Question: JSF 2.2, PrimeFaces 3.5.
home.xhtml contains a tabview with nested dataTables and add/edit/delete buttons. Each button is supposed to call a dialog with a form and submit/cancel buttons.
The problem is that validation is processed only once (see screenshot) and if I press "Add" / "Cancel" the dialog just hides and no validation is made. And if I try to reopen it once again and input values and hit "Add" - it just skips validation and renders response. So, basically, it just makes a initial request (if I guessed right).

Console output for pressing "Add" with empty values 3 times. First click has been processed the way I want it, but the next ones are just hiding the dialog without any validation:
'''
2014-01-24 17:56:09,590 DEBUG [RequestLoggingPhaseListener] Entering JSF Phase: RESTORE_VIEW 1
2014-01-24 17:56:09,628 DEBUG [RequestLoggingPhaseListener] Entering JSF Phase: APPLY_REQUEST_VALUES 2
2014-01-24 17:56:09,633 DEBUG [RequestLoggingPhaseListener] Entering JSF Phase: PROCESS_VALIDATIONS 3
2014-01-24 17:56:09,645 DEBUG [RequestLoggingPhaseListener] Entering JSF Phase: RENDER_RESPONSE 6
2014-01-24 17:56:13,127 DEBUG [RequestLoggingPhaseListener] Entering JSF Phase: RESTORE_VIEW 1
2014-01-24 17:56:13,128 DEBUG [RequestLoggingPhaseListener] Entering JSF Phase: RENDER_RESPONSE 6
2014-01-24 17:56:16,557 DEBUG [RequestLoggingPhaseListener] Entering JSF Phase: RESTORE_VIEW 1
2014-01-24 17:56:16,558 DEBUG [RequestLoggingPhaseListener] Entering JSF Phase: RENDER_RESPONSE 6
'''
home.xhtml (dialogs are at the bottom of a page):
'''
<?xml version='1.0' encoding='UTF-8' ?>
<!DOCTYPE html PUBLIC "-//W3C//DTD XHTML 1.0 Transitional//EN" "http://www.w3.org/TR/xhtml1/DTD/xhtml1-transitional.dtd">
<ui:component xmlns="http://www.w3.org/1999/xhtml"
xmlns:h="http://xmlns.jcp.org/jsf/html"
xmlns:p="http://primefaces.org/ui"
xmlns:ui="http://xmlns.jcp.org/jsf/facelets"
xmlns:f="http://java.sun.com/jsf/core"
xmlns:ex="http://java.sun.com/jsf/composite/nsobchuk">
<h:head>
<title>Home page</title>
<link rel="stylesheet" href="../css/style.css"/>
</h:head>
<h:body>
<h:form id="logout" class="logout" >
<h:commandButton action="#{loginBean.logout()}" value="logout"/>
</h:form>
<p:tabView id="tab" orientation="left">
<p:tab title="Users">
<h:form id="form1">
<h:panelGrid columns="9">
<p:commandButton type="button" value="Add" onclick="dlg1.show()" />
<p:commandButton id="editUser" type="button" value="Edit" onclick="dlg2.show()" disabled="#{homeBean.selectedUser == null}"/>
<p:dialog id="editUserDialogerDialog" widgetVar="dlg2" header="Sorry" >
<h:outputText value="I didn't have enogh time to finish this functionality. Feel free to test other buttons."/>
</p:dialog>
<p:commandButton id="deleteUser" type="button" onclick="confirmation1.show()" value="Delete" disabled="#{homeBean.selectedUser == null}"/>
<p:confirmDialog message="Are you sure you want to delete user?" header="Confirmation"
severity="alert" widgetVar="confirmation1">
<p:commandButton value="Yes" update=":tab:users" process="@this" styleClass="ui-confirmdialog-yes" icon="ui-icon-check"
oncomplete="confirmation1.hide()" action="#{homeBean.deleteUser}" />
<p:commandButton value="No" onclick="confirmation1.hide()" type="button" styleClass="ui-confirmdialog-no" icon="ui-icon-close"/>
</p:confirmDialog>
</h:panelGrid>
</h:form>
<p:dataTable id="users" var="user" value="#{homeBean.users}"
scrollable="true" scrollHeight="250" selectionMode="single"
selection="#{homeBean.selectedUser}" rowKey="#{user.userId}"
sortMode="single">
<p:ajax event="rowSelect" listener="#{homeBean.onUserRowSelect}" update=":tab:form1:deleteUser, :tab:form1:editUser"/>
<p:ajax event="rowUnselect" listener="#{homeBean.onUserRowUnselect}" update=":tab:form1:deleteUser, :tab:form1:editUser"/>
<p:column headerText="Login" sortBy="#{user.login}">
<h:outputText value="#{user.login}"/>
</p:column>
<p:column headerText="Password" sortBy="#{user.password}">
<h:outputText value="#{user.password}"/>
</p:column>
<p:column headerText="Role" sortBy="#{user.role}">
<h:outputText value="#{user.role}"/>
</p:column>
<p:column headerText="Name" sortBy="#{user.firstName}">
<h:outputText value="#{user.firstName}"/>
</p:column>
<p:column headerText="Surname" sortBy="#{user.lastName}">
<h:outputText value="#{user.lastName}"/>
</p:column>
</p:dataTable>
<ex:exporter target=":tab:users" fileName="Users"/>
</p:tab>
<p:tab title="Computers">
<h:form id="form2">
<h:panelGrid columns="9">
<p:commandButton type="button" value="Add" onclick="dlg3.show()"/>
<p:commandButton id="editComp" type="button" value="Edit" onclick="dlg4.show()" disabled="#{homeBean.selectedComputer == null}"/>
<p:dialog id="editCompDialog" widgetVar="dlg4" header="Sorry" >
<h:outputText value="I didn't have enogh time to finish this functionality. Feel free to test other buttons."/>
</p:dialog>
<p:commandButton id="deleteComp" type="button" onclick="confirmation2.show()" value="Delete" disabled="#{homeBean.selectedComputer == null}"/>
<p:confirmDialog message="Are you sure you want to delete this computer?" header="Confirmation"
severity="alert" widgetVar="confirmation2">
<p:commandButton value="Yes" update=":tab:computers" process="@this" styleClass="ui-confirmdialog-yes" icon="ui-icon-check"
oncomplete="confirmation2.hide()" action="#{homeBean.deleteComputer}"/>
<p:commandButton value="No" onclick="confirmation2.hide()" type="button" styleClass="ui-confirmdialog-no" icon="ui-icon-close"/>
</p:confirmDialog>
</h:panelGrid>
</h:form>
<p:dataTable id="computers" var="computer" value="#{homeBean.computers}"
scrollable="true" scrollHeight="250" selectionMode="single"
selection="#{homeBean.selectedComputer}" rowKey="#{computer.computerId}"
sortMode="single" >
<p:ajax event="rowSelect" listener="#{homeBean.onCompRowSelect}" update=":tab:form2:editComp, :tab:form2:deleteComp"/>
<p:column headerText="Login" sortBy="#{computer.login}">
<h:outputText value="#{computer.login}"/>
</p:column>
<p:column headerText="Password" sortBy="#{computer.password}">
<h:outputText value="#{computer.password}"/>
</p:column>
<p:column headerText="Name" sortBy="#{computer.computerName}" >
<h:outputText value="#{computer.computerName}"/>
</p:column>
<p:column headerText="IP address" sortBy="#{computer.ipAddress}">
<h:outputText value="#{computer.ipAddress}"/>
</p:column>
</p:dataTable>
<ex:exporter target=":tab:computers" fileName="Computers"/>
</p:tab>
<p:tab title="Applications">
<h:form id="form3">
<h:panelGrid columns="9">
<p:commandButton type="button" value="Add" onclick="dlg5.show()"/>
<p:commandButton id="editApp" type="button" value="Edit" onclick="dlg6.show()" disabled="#{homeBean.selectedApplication == null}"/>
<p:dialog id="editAppDialog" widgetVar="dlg6" header="Sorry" >
<h:outputText value="I didn't have enogh time to finish this functionality. Feel free to test other buttons."/>
</p:dialog>
<p:commandButton id="deleteApp" type="button" onclick="confirmation3.show()" value="Delete" disabled="#{homeBean.selectedApplication == null}"/>
<p:confirmDialog message="Are you sure you want to delete this application?" header="Confirmation"
severity="alert" widgetVar="confirmation3">
<p:commandButton value="Yes" update=":tab:applications" process="@this" styleClass="ui-confirmdialog-yes" icon="ui-icon-check"
oncomplete="confirmation3.hide()" action="#{homeBean.deleteApplication}"/>
<p:commandButton value="No" onclick="confirmation3.hide()" type="button" styleClass="ui-confirmdialog-no" icon="ui-icon-close"/>
</p:confirmDialog>
</h:panelGrid>
</h:form>
<p:dataTable id="applications" var="app" value="#{homeBean.applications}"
scrollable="true" scrollHeight="250" selectionMode="single"
selection="#{homeBean.selectedApplication}" rowKey="#{app.appId}"
sortMode="single" >
<p:ajax event="rowSelect" listener="#{homeBean.onAppRowSelect}" update=":tab:form3:editApp, :tab:form3:deleteApp"/>
<p:column headerText="Name" sortBy="#{app.appName}">
<h:outputText value="#{app.appName}"/>
</p:column>
<p:column headerText="Vendor" sortBy="#{app.vendorName}" >
<h:outputText value="#{app.vendorName}"/>
</p:column>
<p:column headerText="License required" sortBy="#{app.licenseRequired}">
<h:outputText value="#{app.licenseRequired}"/>
</p:column>
</p:dataTable>
<ex:exporter target=":tab:applications" fileName="Applications" />
</p:tab>
</p:tabView>
<p:dialog id="addUserDialog" header="Add Dialog" modal="true" closable="false"
widgetVar="dlg1" width="620" >
<h:form id="dlg1form">
<h:panelGrid columns="3">
<h:outputLabel for="login" value="Login: "/>
<p:inputText id="login" required="true"
label="Login: " maxlength="20" >
</p:inputText>
<p:message for="login" />
<h:outputLabel for="password" value="Password: "/>
<p:password id="password" required="true"
feedback="true" label="Password: " maxlength="32"/>
<p:message for="password" />
<h:outputLabel for="firstName" value="First Name: "/>
<p:inputText id="firstName"
label="First Name: " maxlength="20"/>
<p:message for="firstName"/>
<h:outputLabel for="lastName" value="Last Name: "/>
<p:inputText id="lastName"
label="Last Name: " maxlength="20"/>
<p:message for="lastName"/>
<h:outputLabel for="role" value="Role: "/>
<p:selectOneMenu id="role" required="true" style="width: 80px;" >
<f:selectItem itemLabel="user" itemValue="ROLE_USER" />
<f:selectItem itemLabel="admin" itemValue="ROLE_ADMIN" />
</p:selectOneMenu>
<p:message for="role"/>
</h:panelGrid>
<p:commandButton value="Cancel" onclick="dlg1.hide()" update="@form">
<p:resetInput target="addUserDialog" />
</p:commandButton>
<p:commandButton value="Add" update="@form" immediate="false"
oncomplete="if (args &amp;&amp; !args.validationFailed) dlg1.hide()" />
</h:form>
</p:dialog>
<p:dialog id="addCompDialog" header="Add Dialog" draggable="true" closable="false" modal="true"
widgetVar="dlg3" width="600">
<h:form id="dlg3form">
<h:panelGrid columns="3">
<h:outputLabel for="pclogin" value="Login: "/>
<p:inputText id="pclogin" required="true"
label="Login: " maxlength="20">
</p:inputText>
<p:message for="pclogin"/>
<h:outputLabel for="pcpassword" value="Password: "/>
<p:password id="pcpassword" required="true"
feedback="true" label="Password: " maxlength="32"/>
<p:message for="pcpassword" />
<h:outputLabel for="compName" value="Computer Name: "/>
<p:inputText id="compName" required="true"
label="Computer Name: " maxlength="20"/>
<p:message for="compName"/>
<h:outputLabel for="ipaddress" value="IP address: "/>
<p:inputText id="ipaddress" required="true"
label="IP address: " maxlength="20"/>
<p:message for="ipaddress"/>
</h:panelGrid>
<p:commandButton value="Cancel" immediate="true" onclick="dlg3.hide()" process="@this" update="@form">
<p:resetInput target="addCompDialog" />
</p:commandButton>
<p:commandButton value="Add" update="@form"
oncomplete="if (args &amp;&amp; !args.validationFailed) dlg3.hide()" />
</h:form>
</p:dialog>
<p:dialog id="addAppDialog" header="Add Dialog" draggable="true" closable="false" modal="true"
widgetVar="dlg5" width="600" >
<h:form id="dlg5form">
<h:panelGrid columns="3">
<h:outputLabel for="appName" value="Name: "/>
<p:inputText id="appName" required="true"
label="Name: "/>
<p:message for="appName"/>
<h:outputLabel for="vendorName" value="Vendor: "/>
<p:inputText id="vendorName"
label="Vendor: " required="true" />
<p:message for="vendorName"/>
<h:outputLabel for="appLicense" value="Requires license: "/>
<p:selectOneMenu id="appLicense" required="true" style="width: 80px;" >
<f:selectItem itemLabel="True" itemValue="#{true}" />
<f:selectItem itemLabel="False" itemValue="#{false}" />
</p:selectOneMenu>
<p:message for="appLicense"/>
</h:panelGrid>
<p:commandButton value="Cancel" immediate="true" onclick="dlg5.hide()" update="@form" process="@this">
<p:resetInput target="addAppDialog" />
</p:commandButton>
<p:commandButton value="Add" update="@form"
oncomplete="if (args &amp;&amp; !args.validationFailed) dlg5.hide()"/>
</h:form>
</p:dialog>
</h:body>
</ui:component>
'''
HomeBean:
'''
@Component
@Scope("session")
public class HomeBean extends BaseBean {
private static final String editUserBtn = "tab:form1:editUser";
private static final String deleteUserBtn = "tab:form1:deleteUser";
private static final String editCompBtn = "tab:form2:editComp";
private static final String deleteCompBtn = "tab:form2:deleteComp";
private static final String editAppBtn = "tab:form3:editApp";
private static final String deleteAppBtn = "tab:form3:deleteApp";
@Autowired
private HibernateDBManager hibernateDBManager;
private List<User> users;
private List<Computer> computers;
private List<Application> applications;
private User selectedUser, newUser;
private Computer selectedComputer, newComputer;
private Application selectedApplication, newApplication;
private RequestContext rc;
@Override
public void init() {
setUsers(hibernateDBManager.getAllUsers());
setComputers(hibernateDBManager.getAllComputers());
setApplications(hibernateDBManager.getAllApplications());
newUser = new User();
newComputer = new Computer();
newApplication = new Application();
rc = RequestContext.getCurrentInstance();
}
public void addUser() throws NoSuchAlgorithmException {
if (newUser != null && newUser.getPassword() != null) {
MessageDigest md = MessageDigest.getInstance("MD5");
md.update(newUser.getPassword().getBytes());
String hash = new BigInteger(1, md.digest()).toString(16);
newUser.setPassword(hash);
if (hibernateDBManager.insertUser(newUser)) {
users.add(newUser);
}
}
}
public void editUser() {
if (selectedUser != null) {
hibernateDBManager.updateUser(selectedUser);
users.set(users.indexOf(selectedUser), selectedUser);
selectedUser = null;
rc.update(deleteUserBtn);
rc.update(editUserBtn);
}
}
public void deleteUser() throws IOException {
if (selectedUser != null) {
if (hibernateDBManager.deleteUserById(selectedUser.getUserId()) > 0) {
users.remove(selectedUser);
selectedUser = null;
rc.update(deleteUserBtn);
rc.update(editUserBtn);
}
}
}
public void addComputer() {
if (newComputer != null && hibernateDBManager.insertComputer(newComputer)) {
computers.add(newComputer);
}
}
public void deleteComputer() {
if (selectedComputer != null) {
if (hibernateDBManager.deleteComputerById(selectedComputer.getComputerId()) > 0) {
computers.remove(selectedComputer);
selectedComputer = null;
rc.update(editCompBtn);
rc.update(deleteCompBtn);
}
}
}
public void addApplication() {
if (newApplication != null && hibernateDBManager.insertApplication(newApplication)) {
applications.add(newApplication);
}
}
public void deleteApplication() {
if (selectedApplication != null) {
if (hibernateDBManager.deleteApplicationById(selectedApplication.getAppId()) > 0) {
applications.remove(selectedApplication);
selectedApplication = null;
rc.update(editAppBtn);
rc.update(deleteAppBtn);
}
}
}
public void onUserRowSelect(SelectEvent event) {
setSelectedUser((User) event.getObject());
}
public void onUserRowUnselect(UnselectEvent event) {
setSelectedUser(null);
}
public void onCompRowSelect(SelectEvent event) {
setSelectedComputer((Computer) event.getObject());
}
public void onAppRowSelect(SelectEvent event) {
setSelectedApplication((Application) event.getObject());
}
//Getters etc.
}
'''
I'd like to keep the dialog opened and validated each time user presses "Add" and not only once. Can anybody help me achieve this with my code or point me to the solution? (similar answered question with rating -1 didn't help me) Every answer is highly appreciated.
Thank you all.
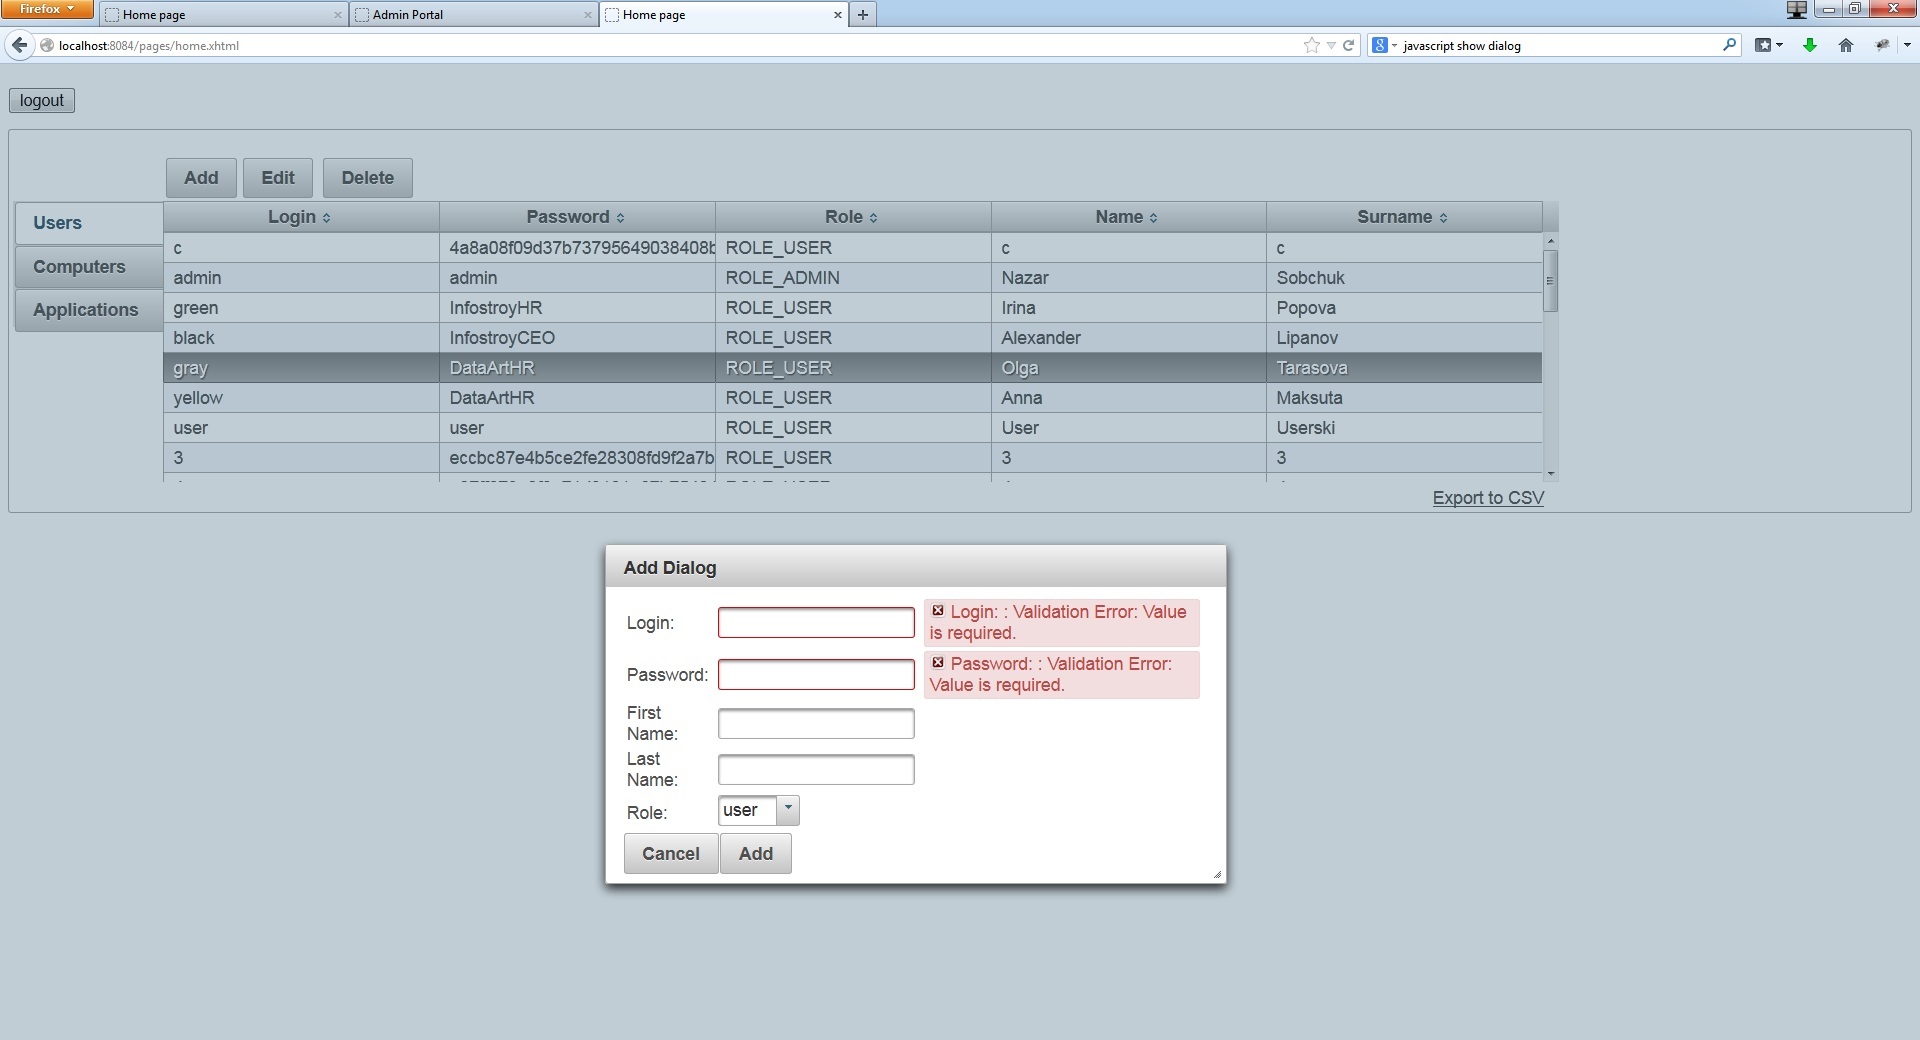
Answer: Ok, guys. I found a solution by myself. What I did to make it work was giving a panelGrid element inside a form an id an updating panelGrid instead of a whole form.
So, "Add" button was changed to:
'''
<p:commandButton value="Add"
update=":dlg1form:dt, :tab:users"
action="#{homeBean.addUser}"
oncomplete="if (!args.validationFailed) dlg1.hide()" />
'''
and panelGrid, which contains input fields:
'''
<h:form id="dlg1form">
<h:panelGrid columns="3" id="dt">
'''
This helped me to validate input fields on every click and not just once.
Sincerely hope that this will help someone.
Cheers!